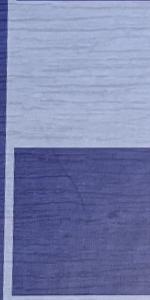
Label: Empty